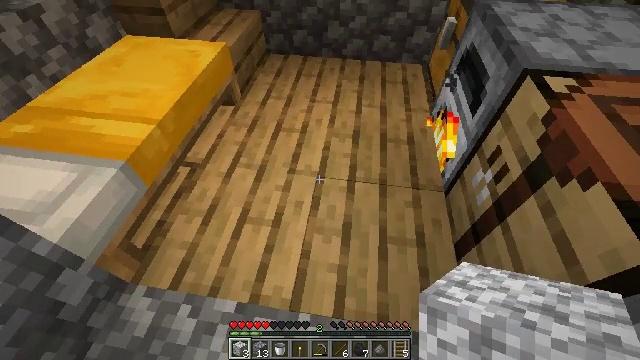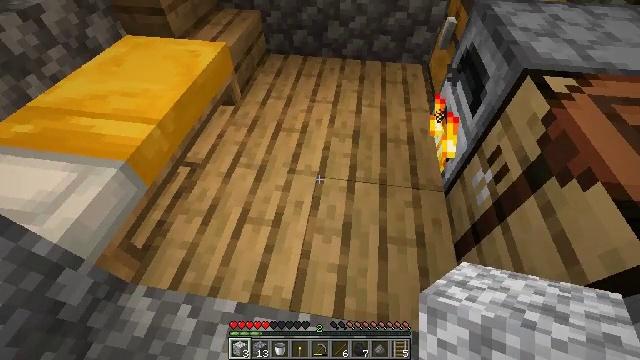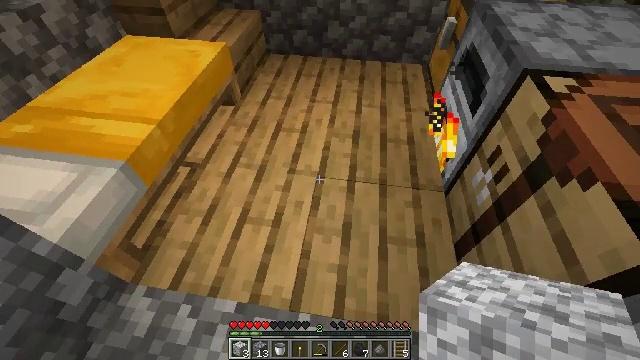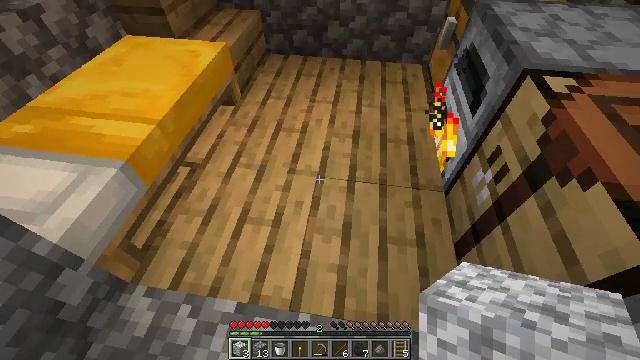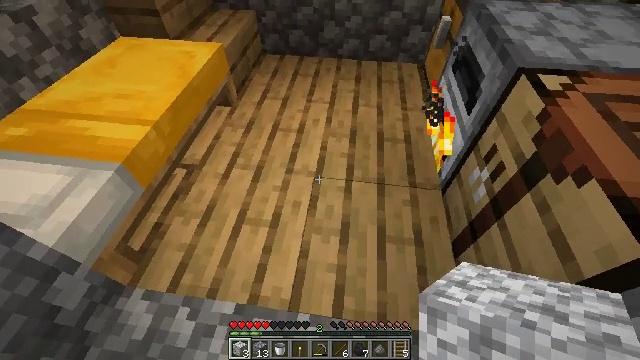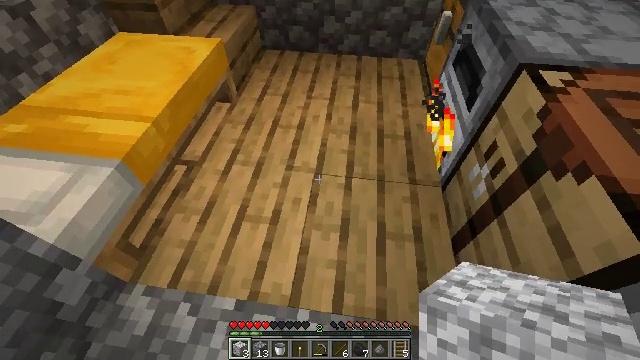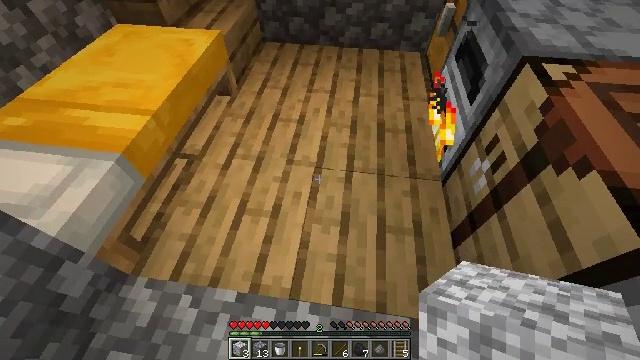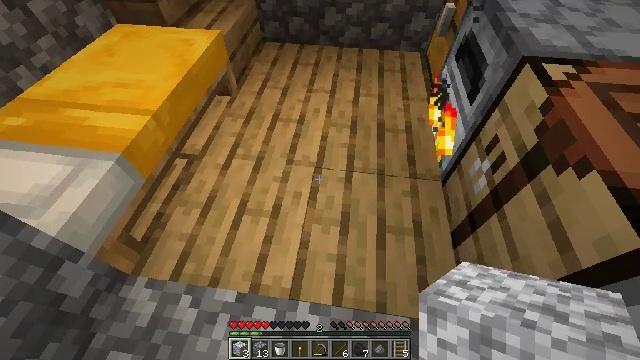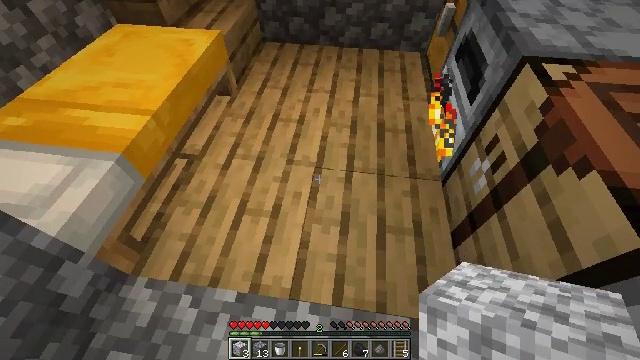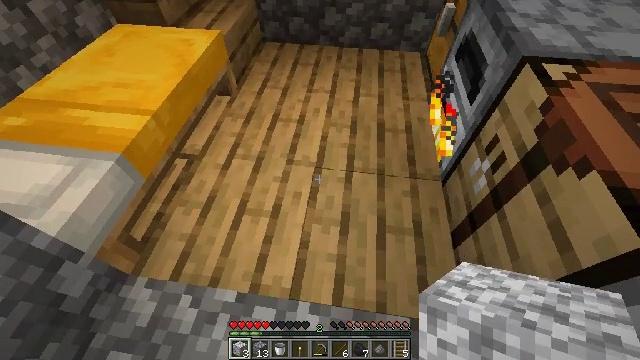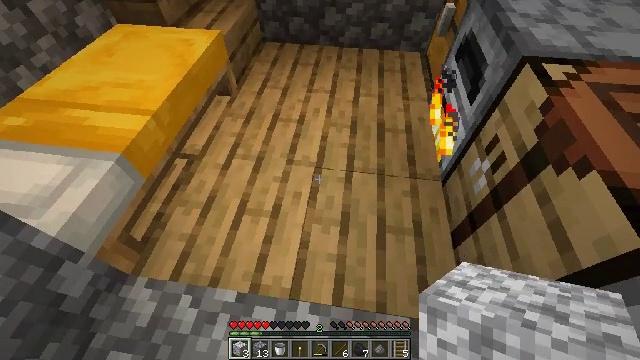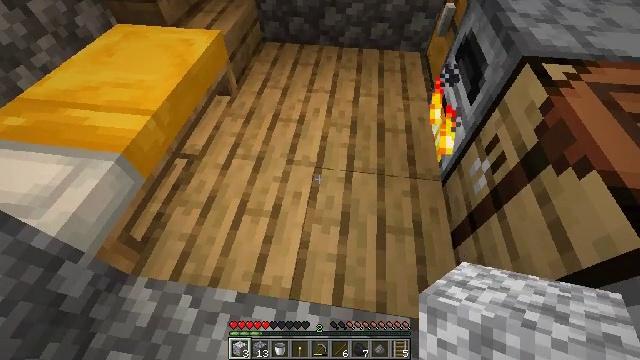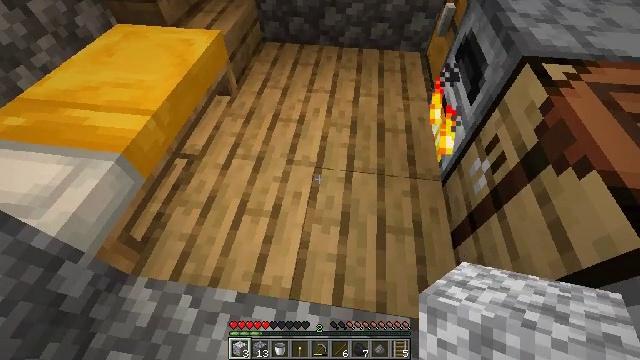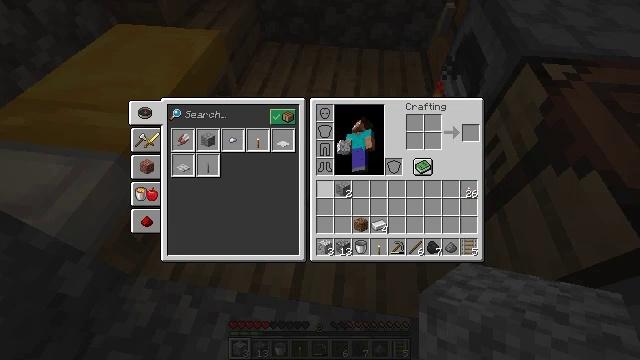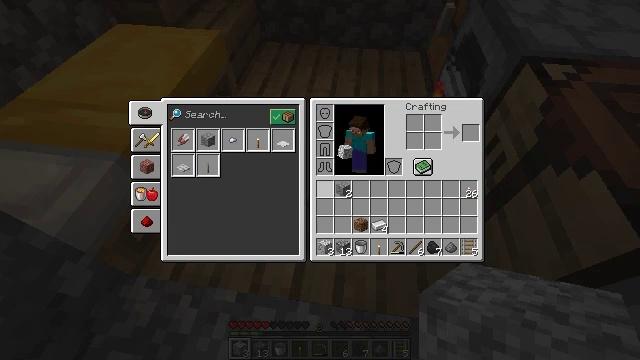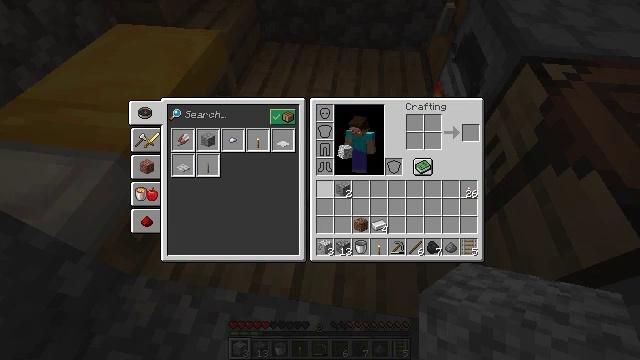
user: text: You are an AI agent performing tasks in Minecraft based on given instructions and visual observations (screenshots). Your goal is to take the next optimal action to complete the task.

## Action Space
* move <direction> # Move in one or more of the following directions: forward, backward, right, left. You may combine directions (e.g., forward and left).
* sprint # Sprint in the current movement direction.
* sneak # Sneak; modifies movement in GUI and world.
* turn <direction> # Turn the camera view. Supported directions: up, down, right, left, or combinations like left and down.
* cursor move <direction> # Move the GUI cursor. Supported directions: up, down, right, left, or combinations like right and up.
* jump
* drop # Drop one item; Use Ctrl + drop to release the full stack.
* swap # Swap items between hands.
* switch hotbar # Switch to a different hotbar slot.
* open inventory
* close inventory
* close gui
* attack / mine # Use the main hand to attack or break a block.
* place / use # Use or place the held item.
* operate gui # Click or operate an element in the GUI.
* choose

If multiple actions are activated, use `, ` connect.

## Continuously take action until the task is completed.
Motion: motion action
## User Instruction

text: Break the stripped oak log.
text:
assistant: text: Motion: no_op
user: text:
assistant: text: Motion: no_op
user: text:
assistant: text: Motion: no_op
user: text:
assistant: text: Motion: no_op
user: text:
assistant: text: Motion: no_op
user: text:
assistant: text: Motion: turn down
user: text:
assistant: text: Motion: no_op
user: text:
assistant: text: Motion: no_op
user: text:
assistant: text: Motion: no_op
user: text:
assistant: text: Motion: no_op
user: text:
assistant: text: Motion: no_op
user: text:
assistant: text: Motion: no_op
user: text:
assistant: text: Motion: close inventory
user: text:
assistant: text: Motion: close inventory
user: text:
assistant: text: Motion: close inventory
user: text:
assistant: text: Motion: close inventory
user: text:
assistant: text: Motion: no_op
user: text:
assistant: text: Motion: no_op
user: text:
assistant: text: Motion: no_op
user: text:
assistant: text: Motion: no_op
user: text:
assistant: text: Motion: no_op
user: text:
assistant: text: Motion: no_op
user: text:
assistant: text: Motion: no_op
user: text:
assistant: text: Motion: no_op
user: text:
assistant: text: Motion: no_op
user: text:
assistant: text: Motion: no_op
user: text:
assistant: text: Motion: no_op
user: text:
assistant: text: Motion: no_op
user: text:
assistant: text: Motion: no_op
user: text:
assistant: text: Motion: no_op